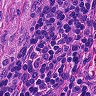
Metastatic tissue present: no